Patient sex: M
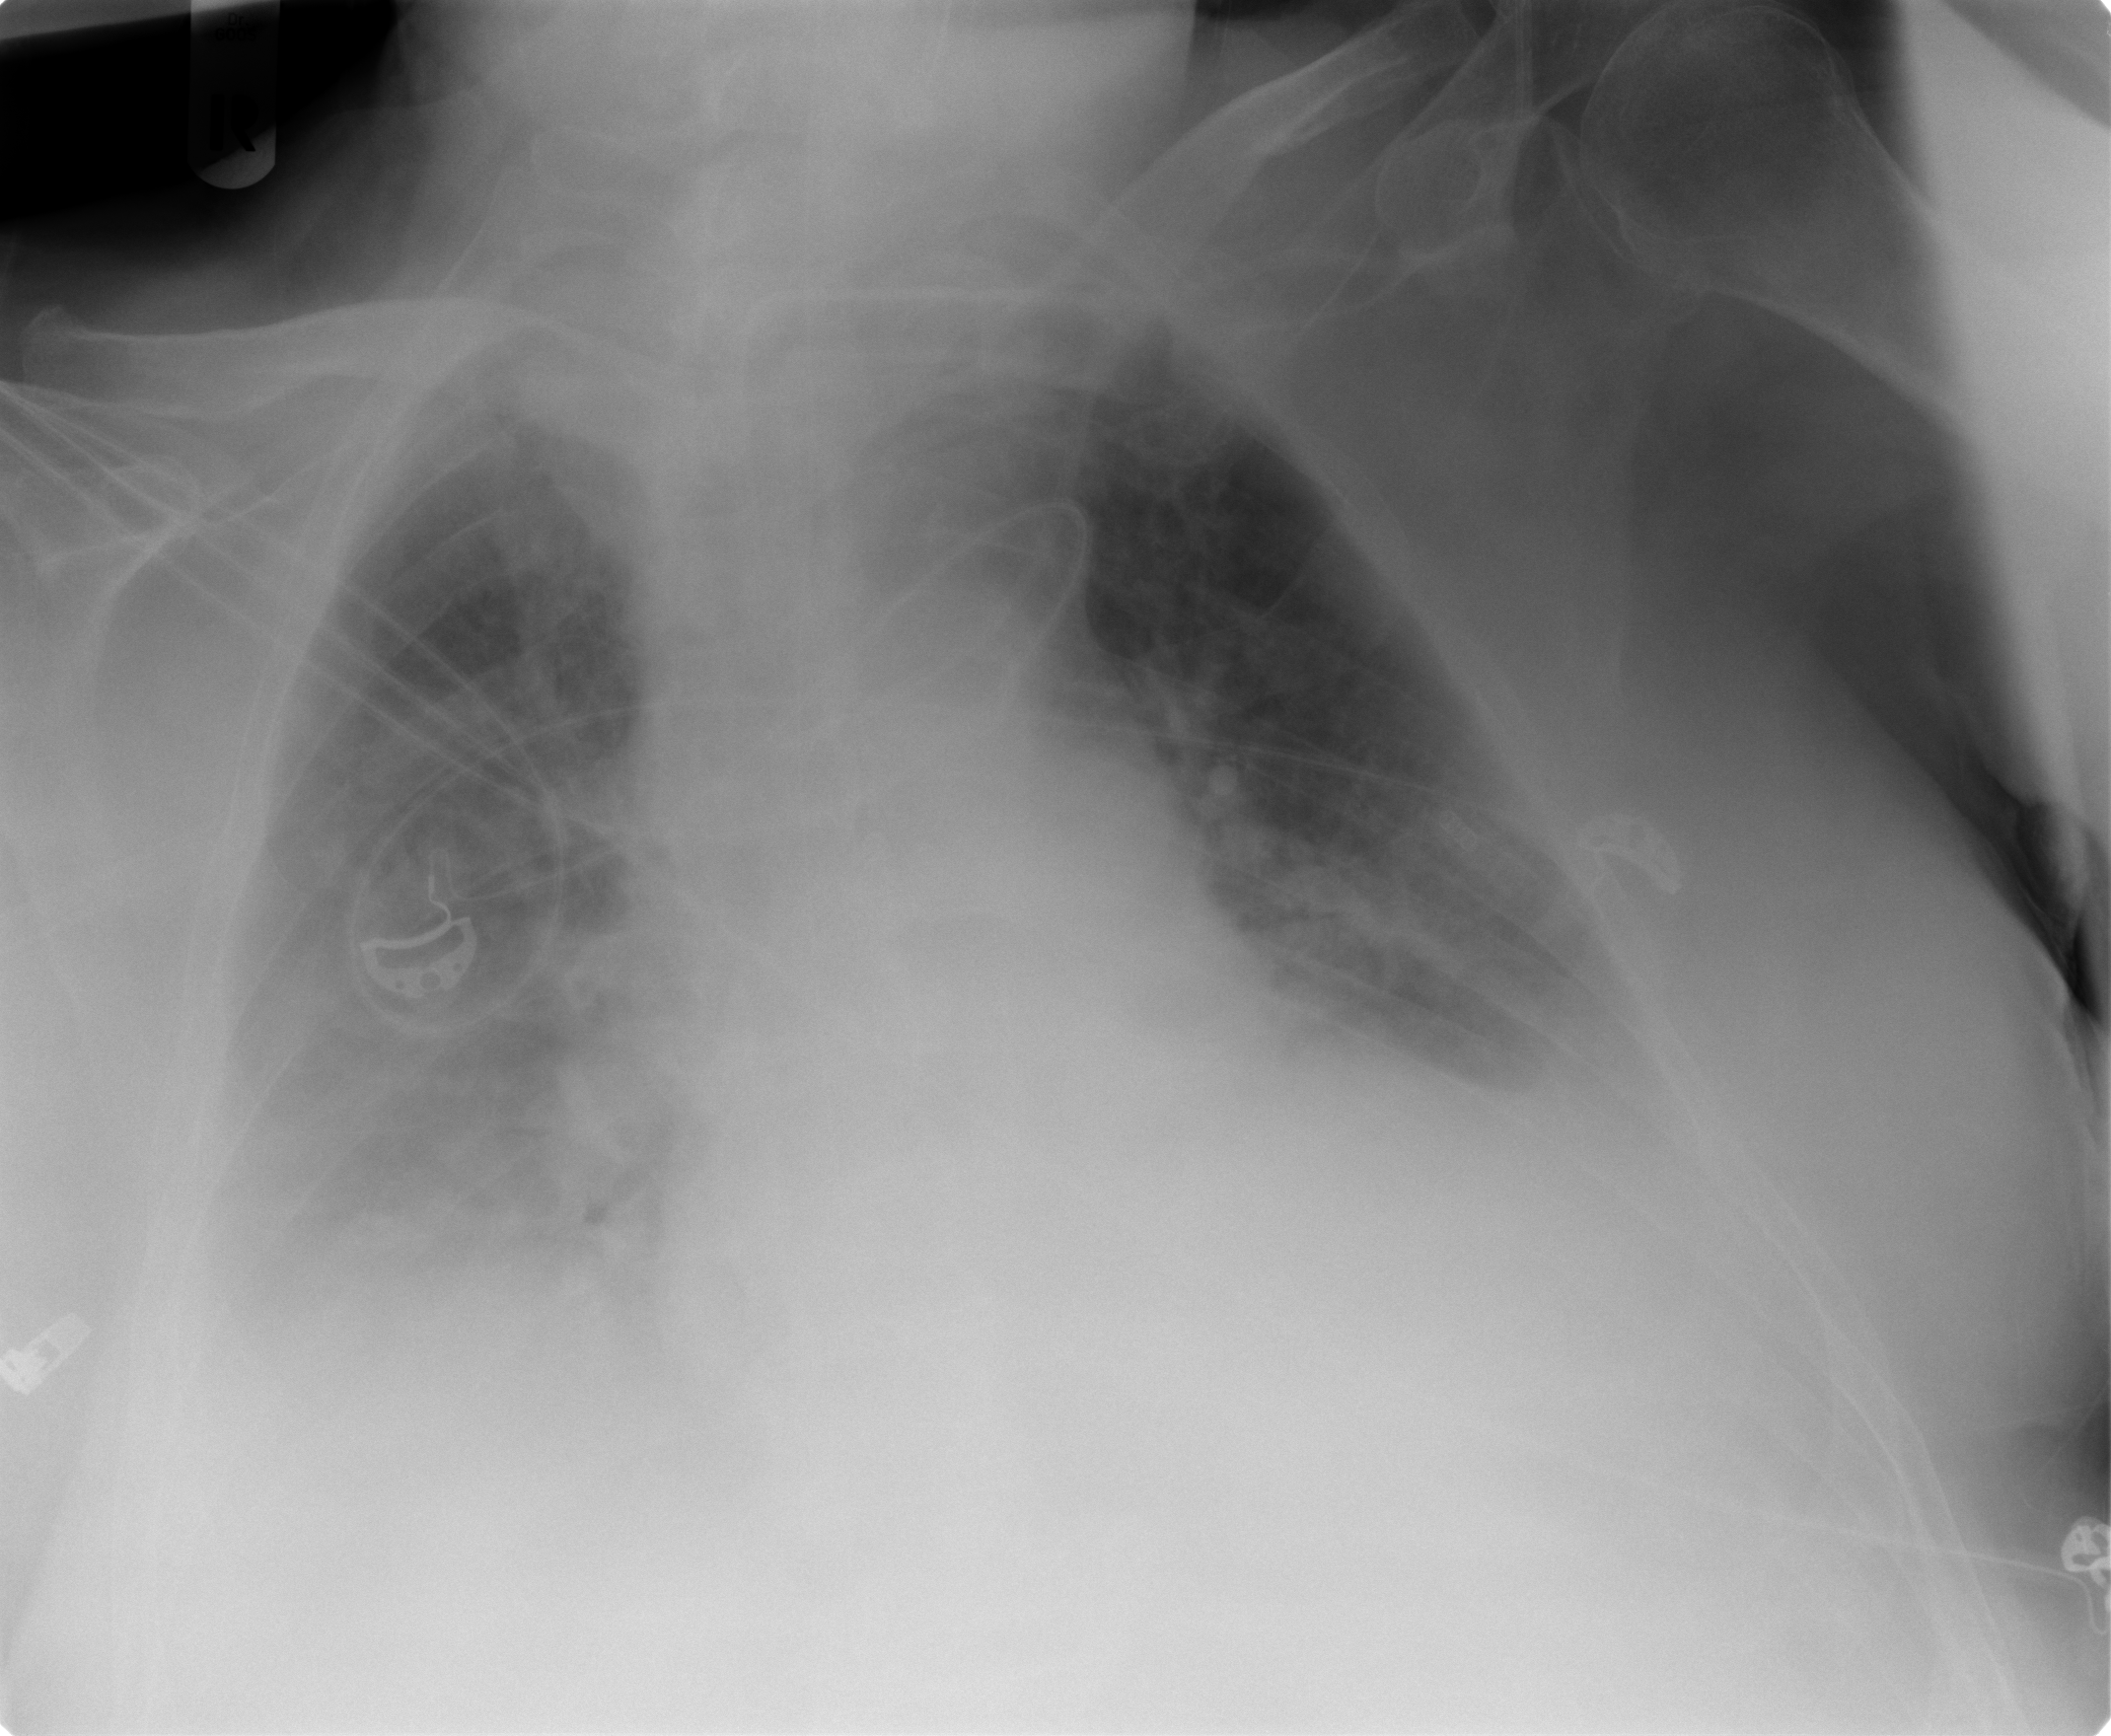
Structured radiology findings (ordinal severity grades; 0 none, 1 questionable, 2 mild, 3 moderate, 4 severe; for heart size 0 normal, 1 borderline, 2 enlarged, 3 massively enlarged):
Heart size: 1
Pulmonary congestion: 3
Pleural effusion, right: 2
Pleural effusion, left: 2
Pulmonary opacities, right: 0
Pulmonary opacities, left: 0
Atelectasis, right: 2
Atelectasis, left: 2